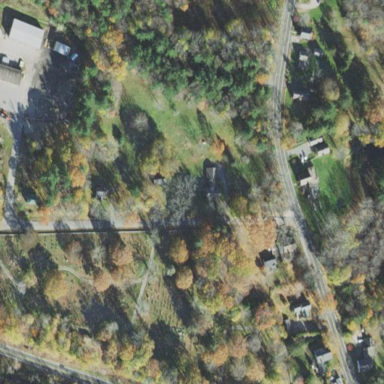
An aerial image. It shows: Cemetery.